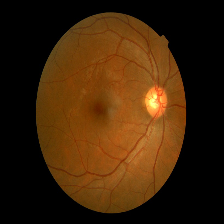
Diabetic retinopathy grade: Mild